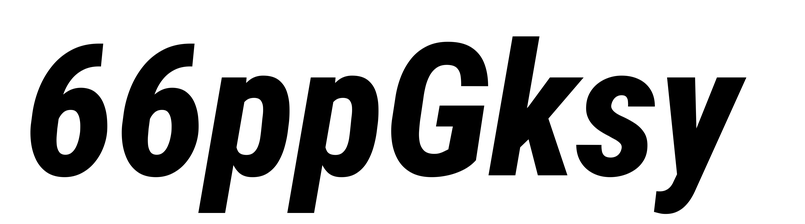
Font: Roboto-Italic_Condensed_ExtraBold_Italic